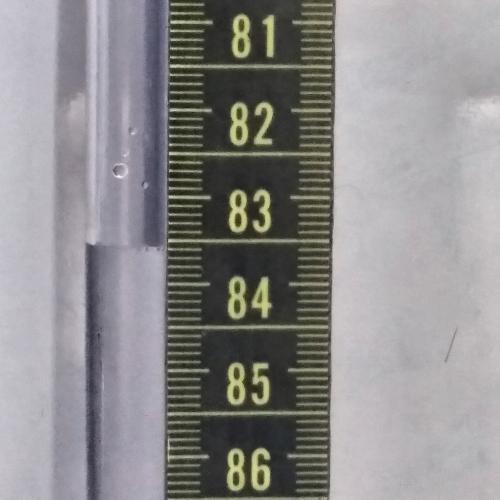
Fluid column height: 83.6 cm